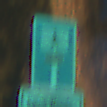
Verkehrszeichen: SackgasseFussgaengerDurchlaessig
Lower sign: HinweisGeaenderteVorfahrtVerkehrsfuehrungVerkehrsregelung3
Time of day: Night
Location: Outdoor (Urban)
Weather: PartlyCloudy
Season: NotSpecified
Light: Artificial